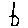
Label: hexagon